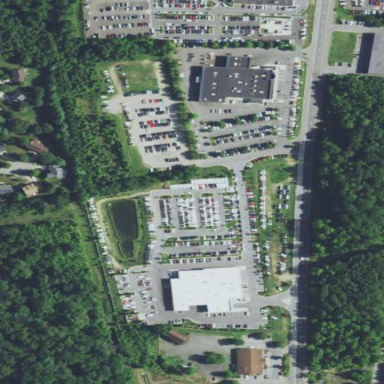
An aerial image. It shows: Commercial area.